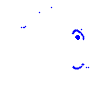
Particle: pion